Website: apple
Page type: billing-address
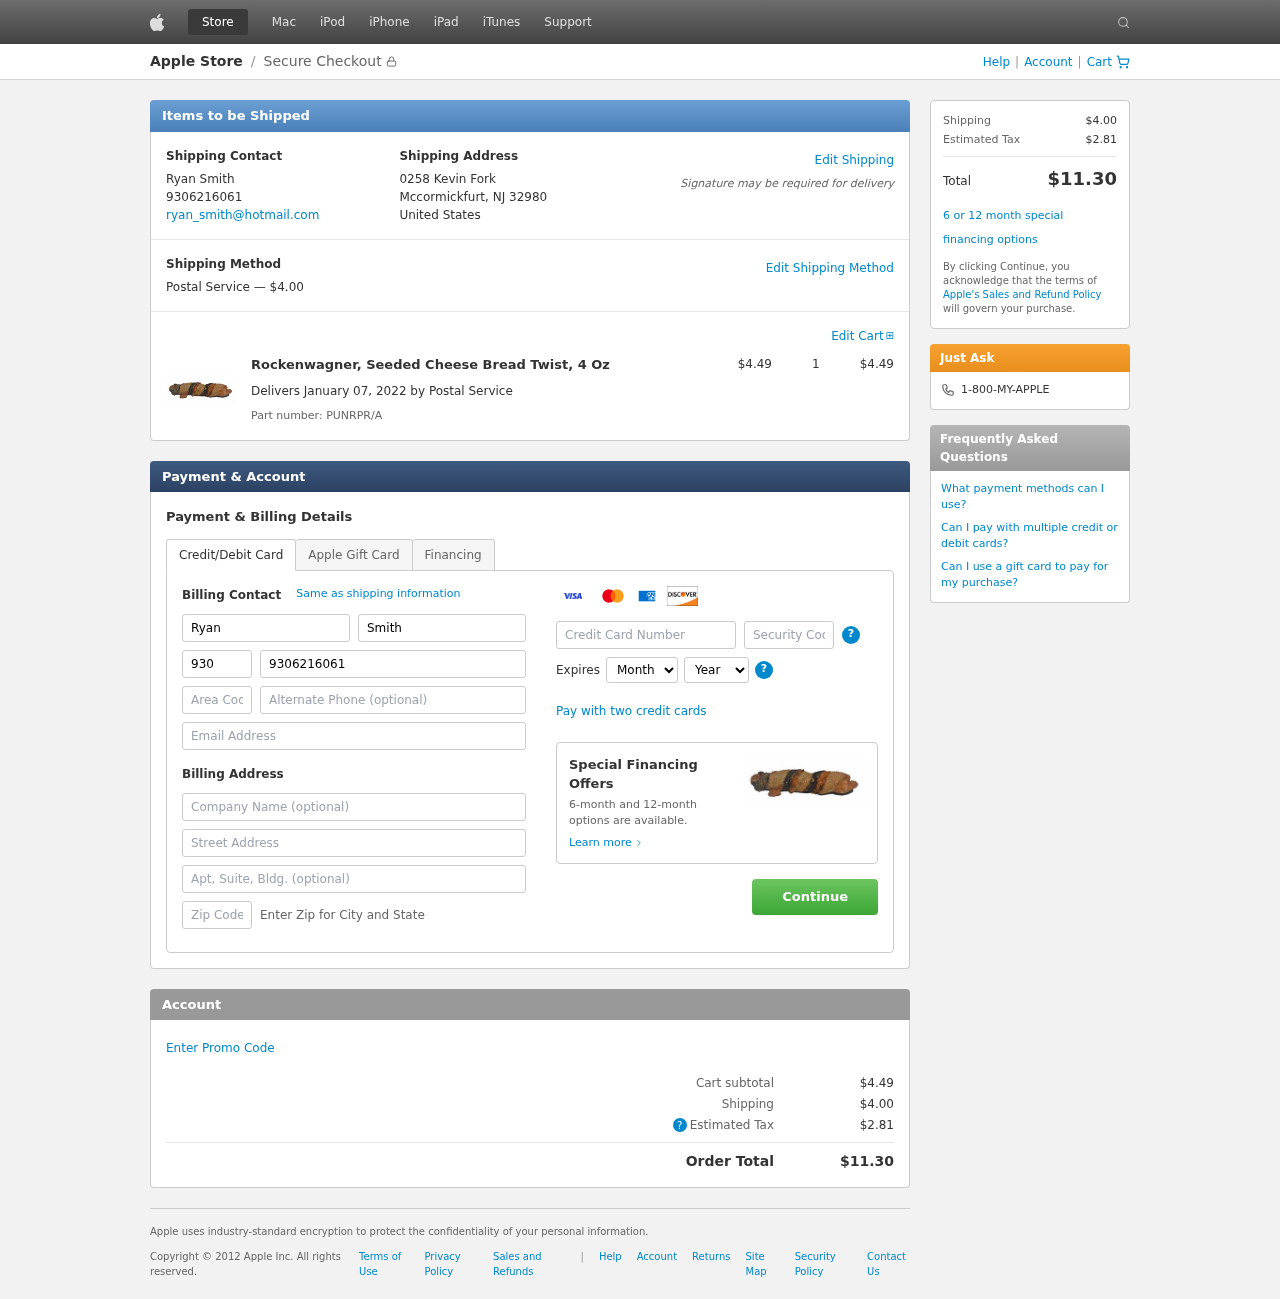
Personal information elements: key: PII_CARD_CVV
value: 878
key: PII_CARD_EXPIRY_MONTH
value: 04
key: PII_CARD_EXPIRY_YEAR
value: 30
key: PII_CARD_NUMBER
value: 6011 8944 2167 9093
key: PII_CITY_STATE_ZIP
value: Mccormickfurt, NJ 32980
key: PII_COMPANY
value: Rodriguez-Price
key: PII_COUNTRY
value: United States
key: PII_EMAIL
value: ryan_smith@hotmail.com
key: PII_FIRSTNAME
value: Ryan
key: PII_FULLNAME
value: Ryan Smith
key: PII_LASTNAME
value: Smith
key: PII_PHONE
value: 9306216061
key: PII_PHONE_AREA
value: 930
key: PII_POSTCODE2
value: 73376
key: PII_STREET
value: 0258 Kevin Fork
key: PII_STREET2
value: Apt. 719
Product elements: key: PRODUCT1_NAME
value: Rockenwagner, Seeded Cheese Bread Twist, 4 Oz
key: PRODUCT1_PRICE
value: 4.49
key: PRODUCT1_QUANTITY
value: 1
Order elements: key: ORDER_SHIPPING_COST
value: $4.00
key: ORDER_SUBTOTAL
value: $4.49
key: ORDER_DELIVERY_DATE
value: January 07, 2022
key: ORDER_PART_NUMBER
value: PUNRPR/A
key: ORDER_TAX
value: $2.81
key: ORDER_TOTAL
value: $11.30